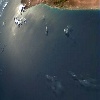
Label: water